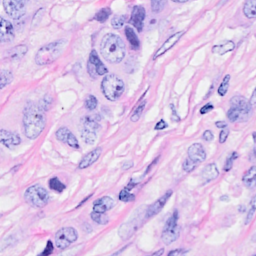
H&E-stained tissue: Breast